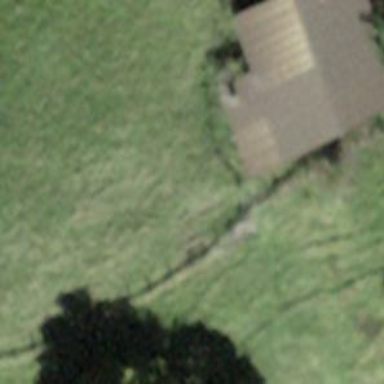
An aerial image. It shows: Rural barn.